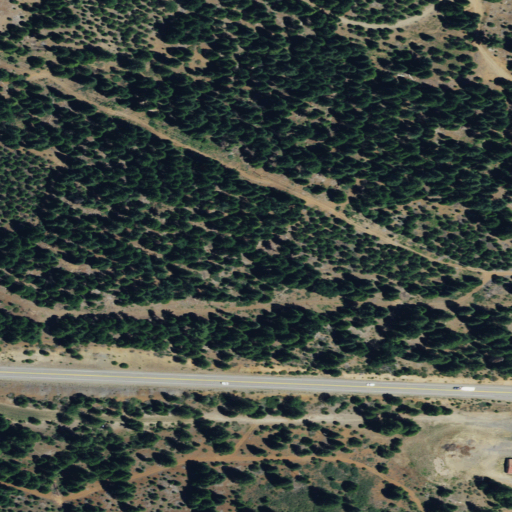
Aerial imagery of gap in California named Lee Summit containing evergreen forest, shrub, low intensity development, medium intensity development, and open development